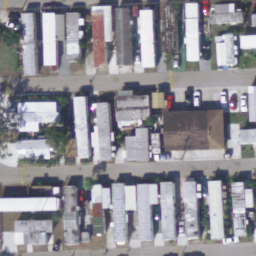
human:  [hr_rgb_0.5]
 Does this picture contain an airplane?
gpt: no

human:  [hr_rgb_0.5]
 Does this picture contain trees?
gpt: yes

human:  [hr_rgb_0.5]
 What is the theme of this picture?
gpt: mobile home park

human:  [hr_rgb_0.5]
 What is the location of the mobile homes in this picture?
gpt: up, center and bottom